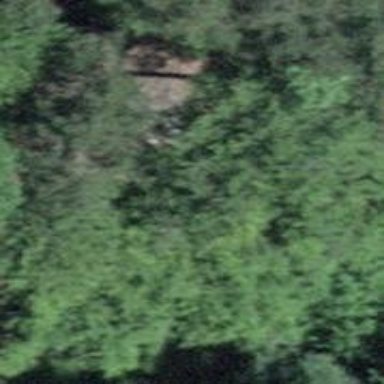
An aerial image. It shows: Brown bench in the vicinity.